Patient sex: M
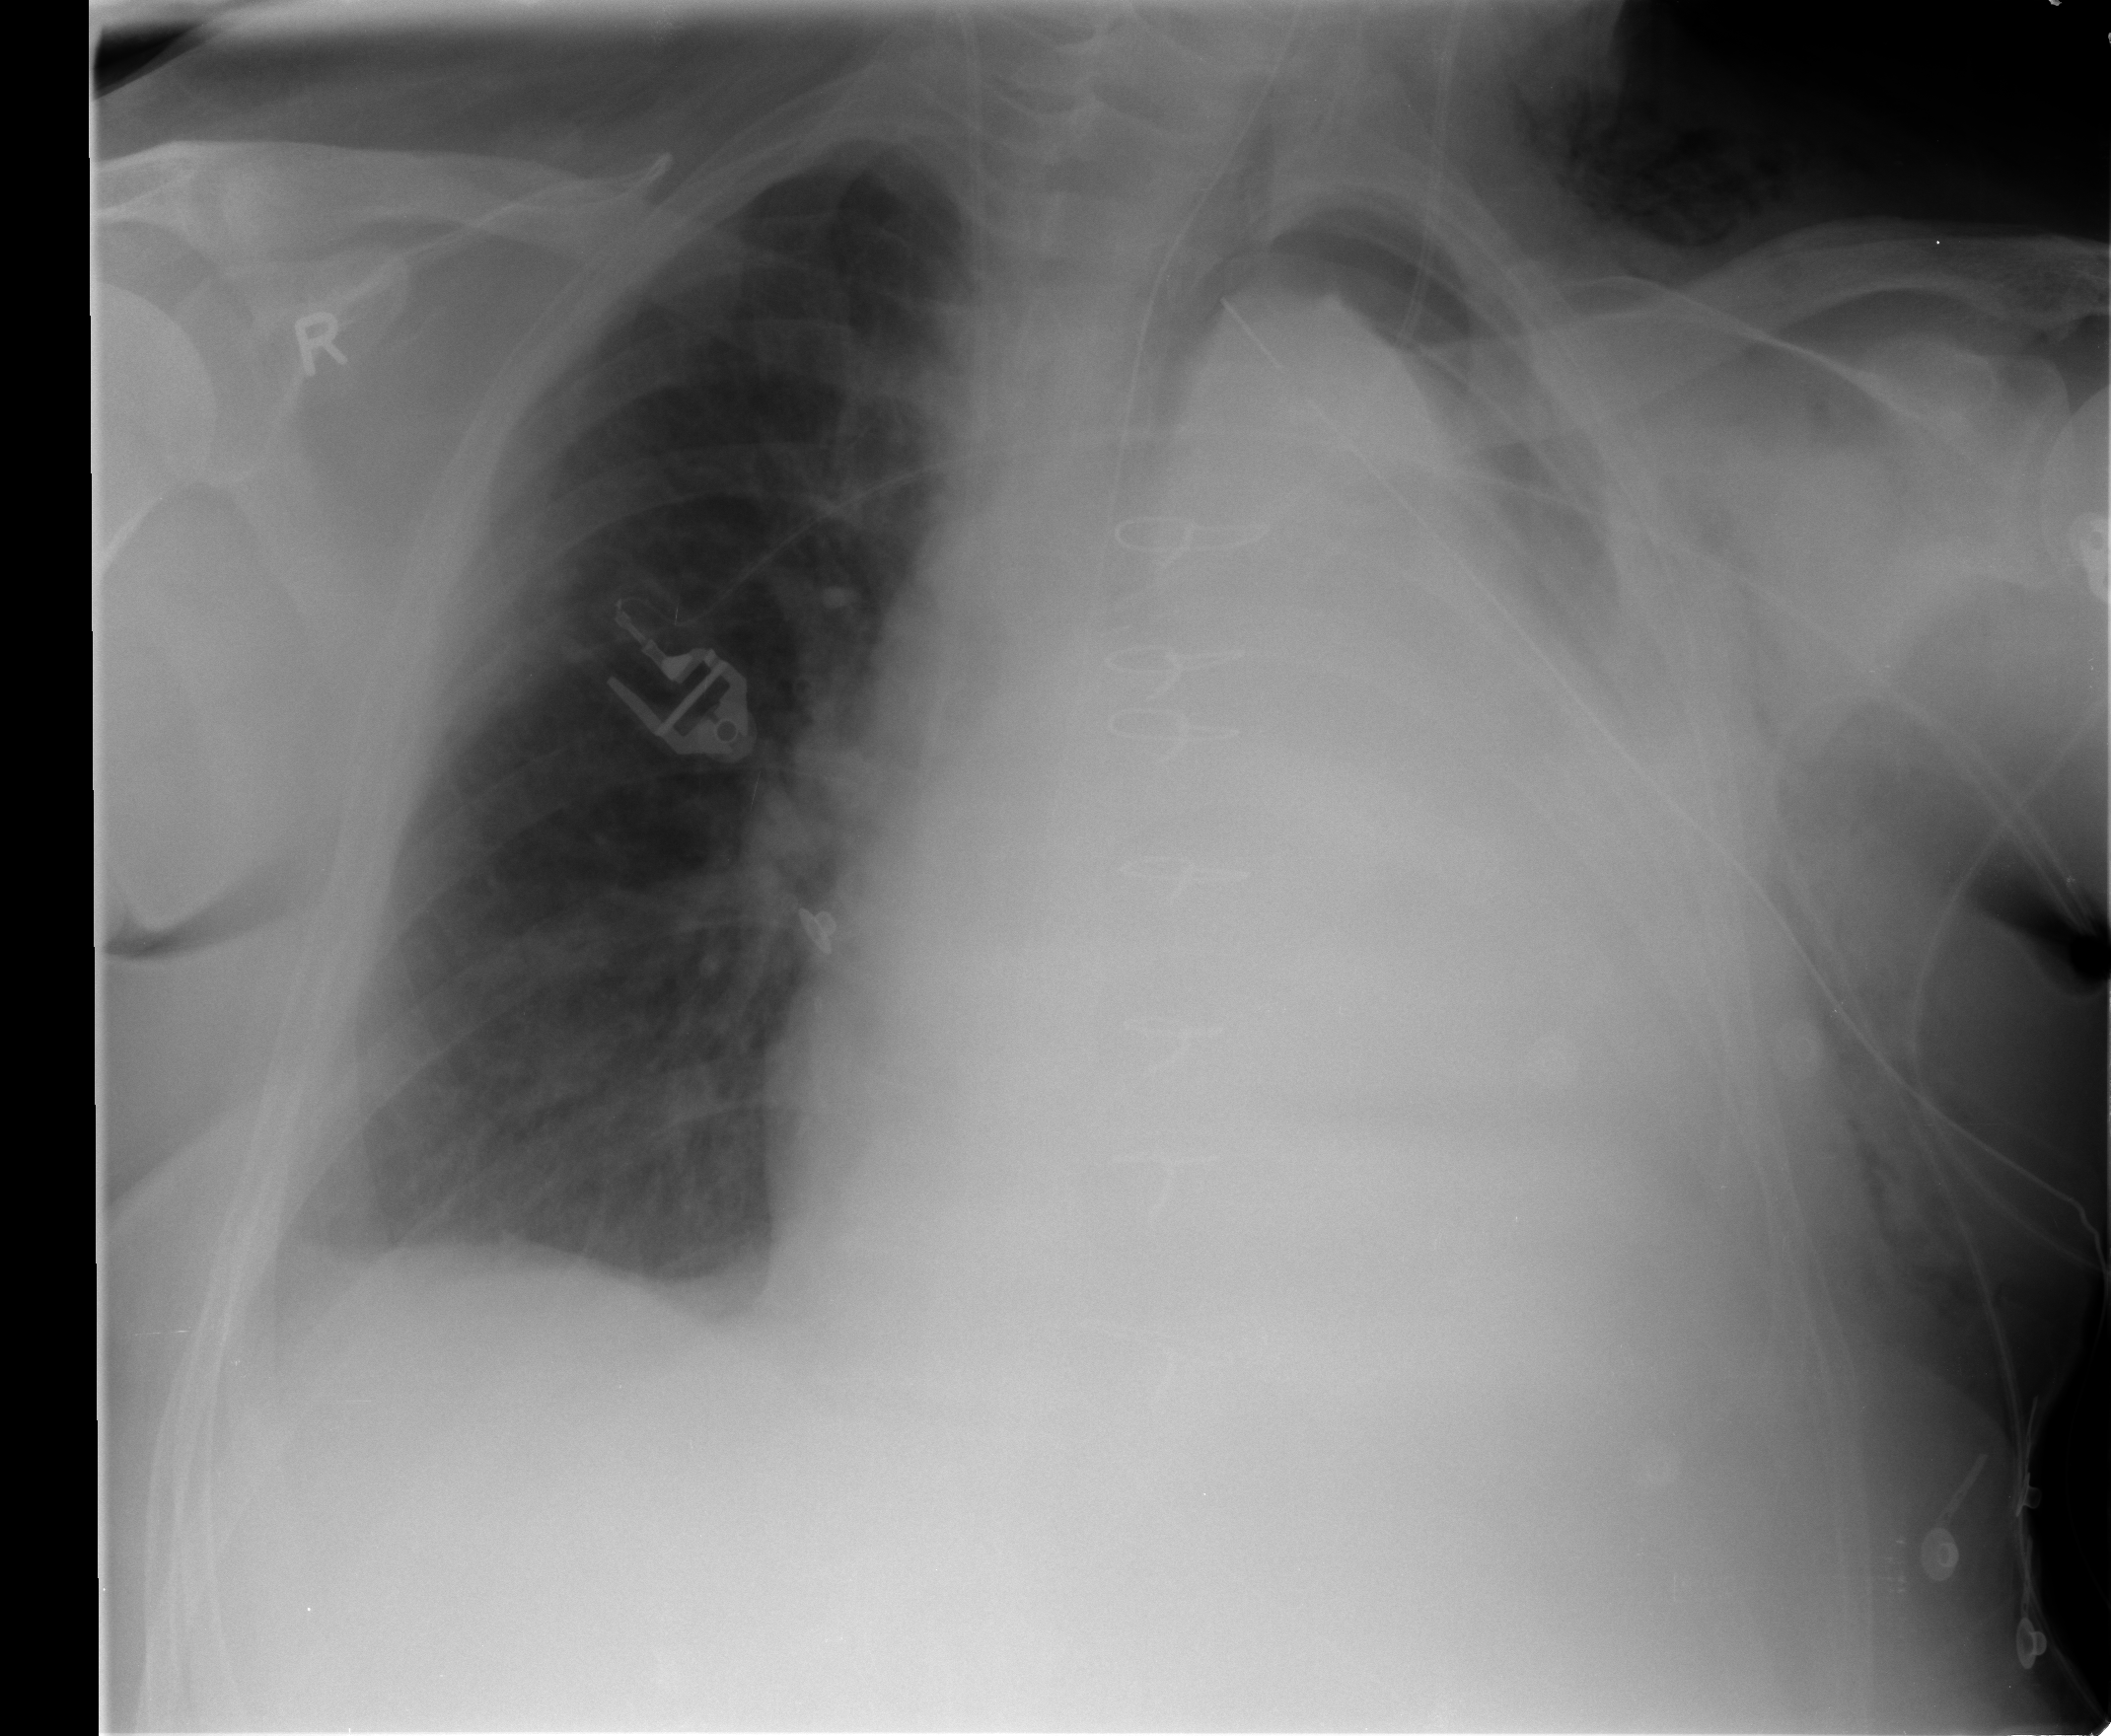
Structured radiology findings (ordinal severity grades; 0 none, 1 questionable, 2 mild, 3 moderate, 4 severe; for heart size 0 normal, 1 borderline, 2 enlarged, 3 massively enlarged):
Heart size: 2
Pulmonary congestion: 1
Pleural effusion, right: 1
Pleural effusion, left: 3
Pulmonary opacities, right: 0
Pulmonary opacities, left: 0
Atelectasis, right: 1
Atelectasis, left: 3